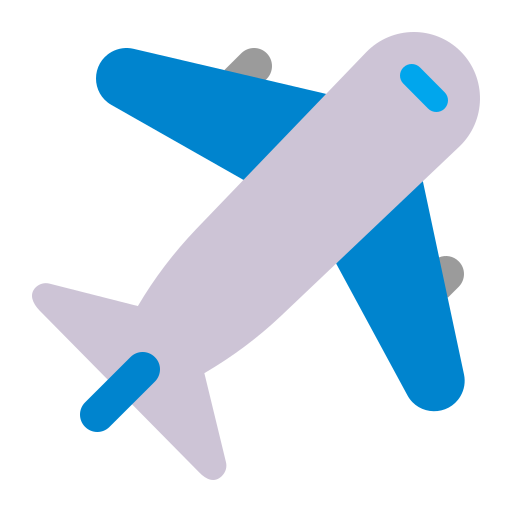
airplane flat